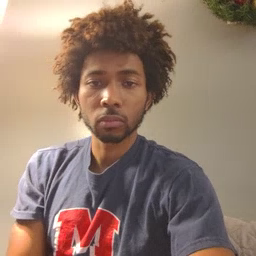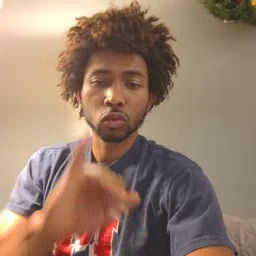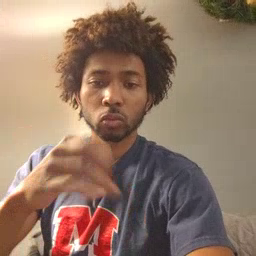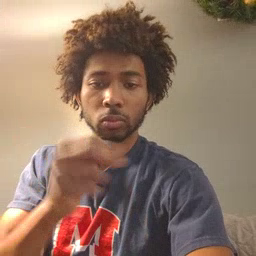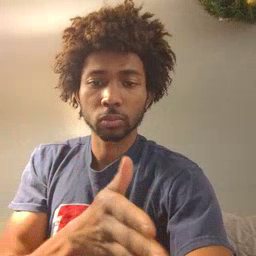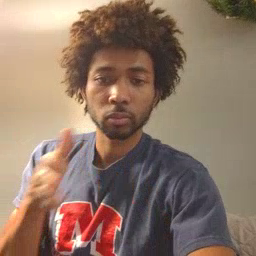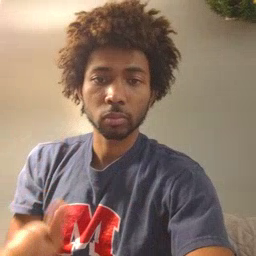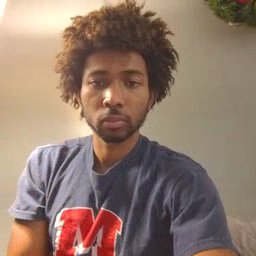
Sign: jeans